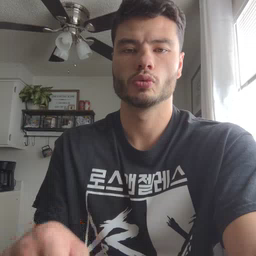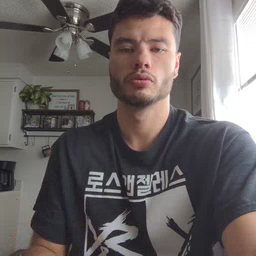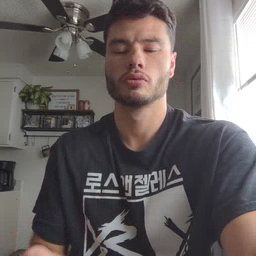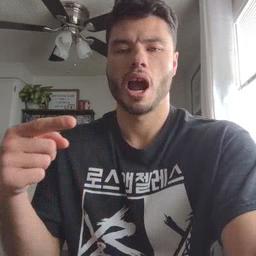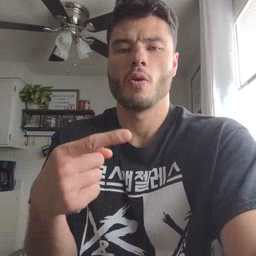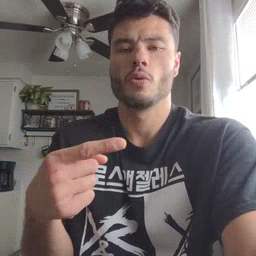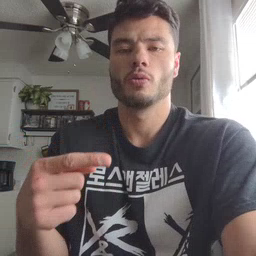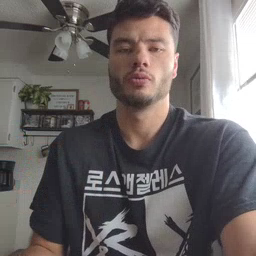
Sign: owie